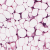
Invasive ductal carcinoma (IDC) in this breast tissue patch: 0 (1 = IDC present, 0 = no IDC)